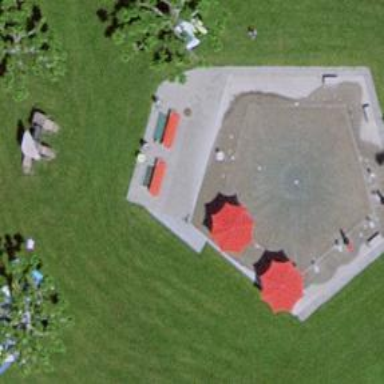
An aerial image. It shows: Bench for seating.